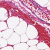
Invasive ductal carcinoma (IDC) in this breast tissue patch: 0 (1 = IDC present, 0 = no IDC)